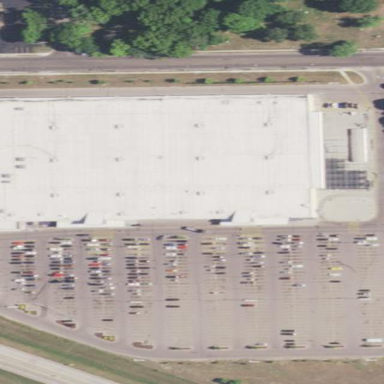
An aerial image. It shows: Flat-roofed retail building housing supermarket.